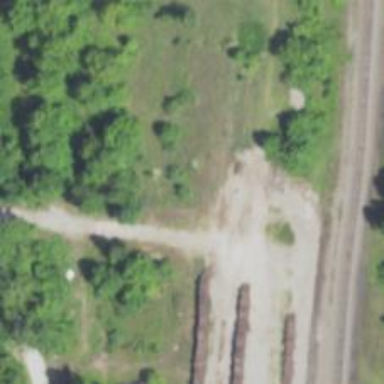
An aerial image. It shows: Abandoned railway.